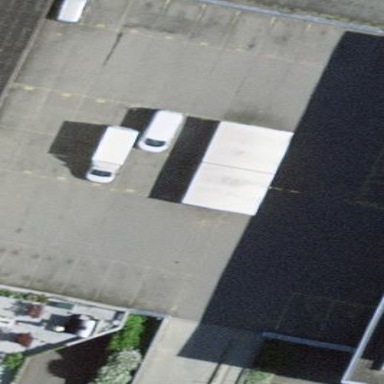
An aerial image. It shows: Parking area with surface.